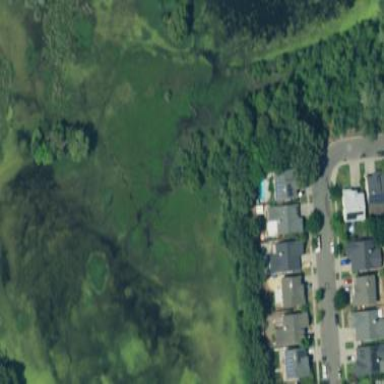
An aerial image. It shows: Marshy wetland area.